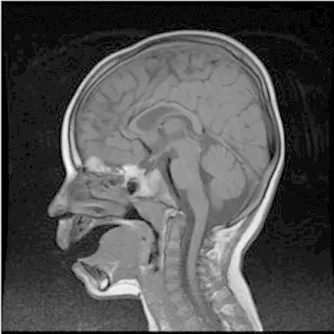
Cranial MRI performed at age 2.5 years. B. Sagittal T1 weighted image demonstrating thinning of the anterior and mid portions of the corpus callosum.
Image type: radiology (mri)